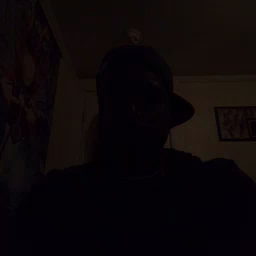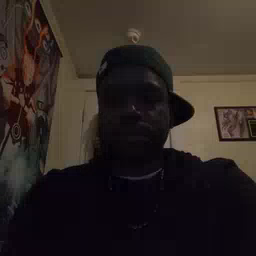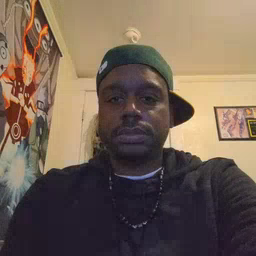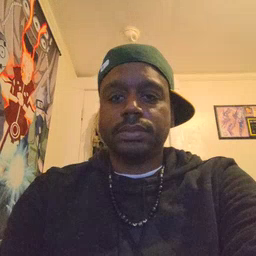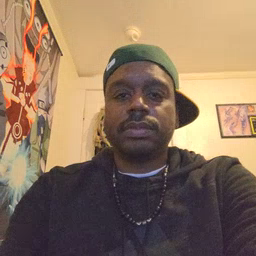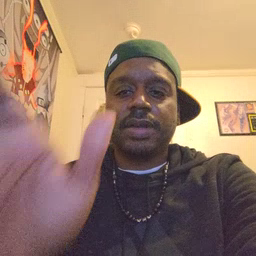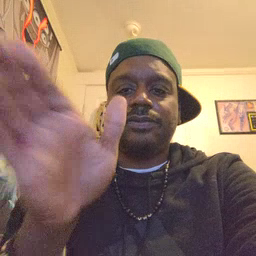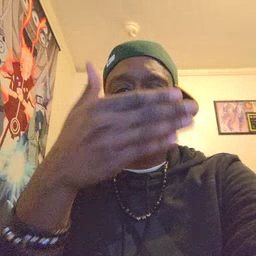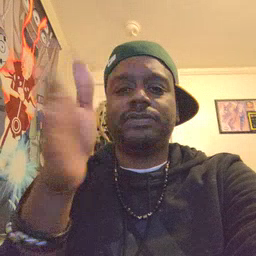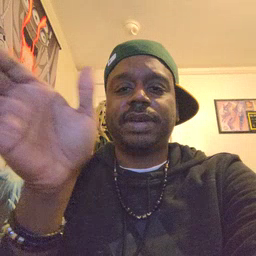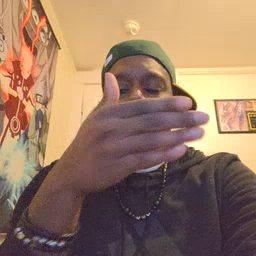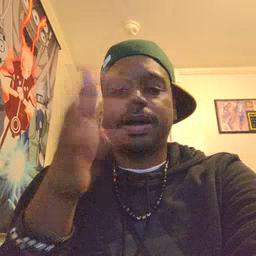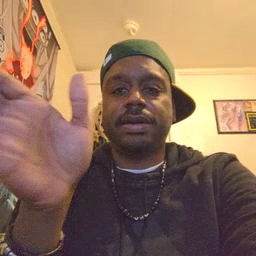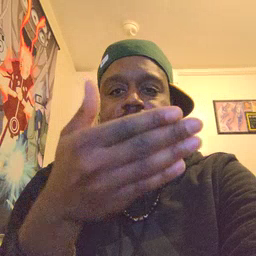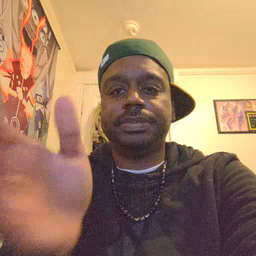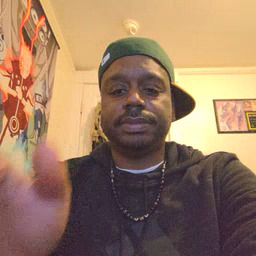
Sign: flag